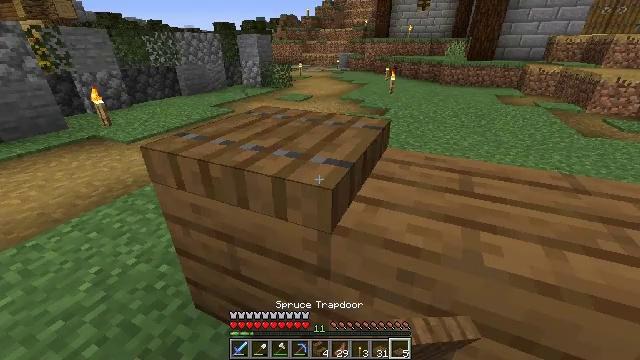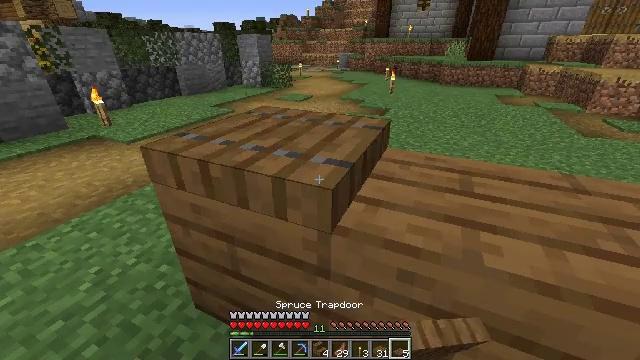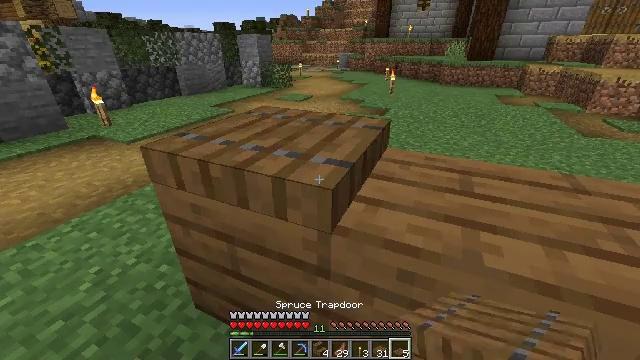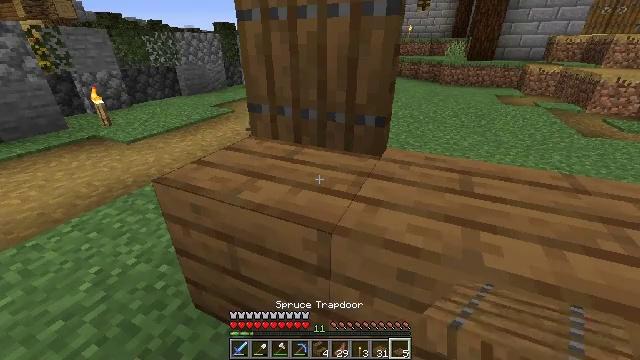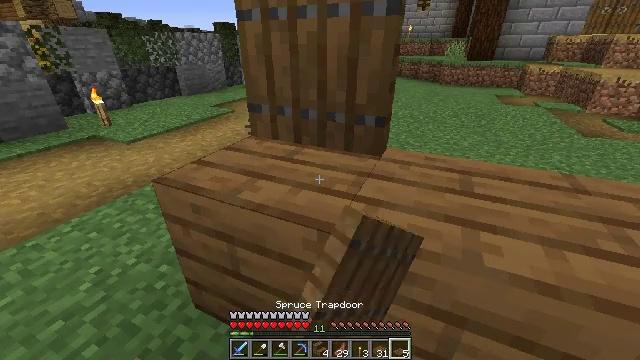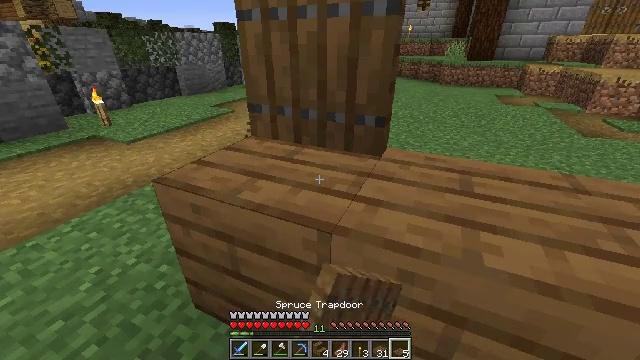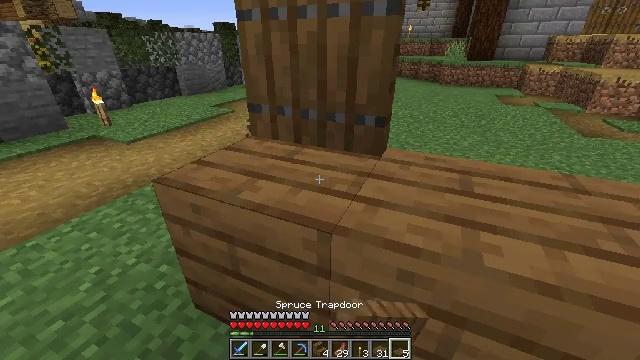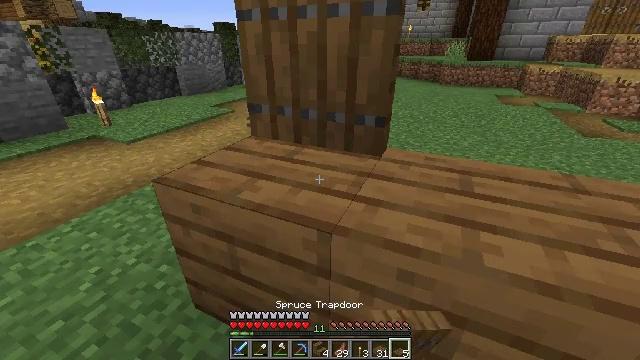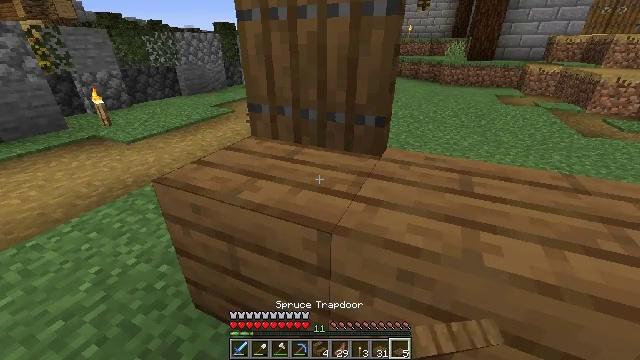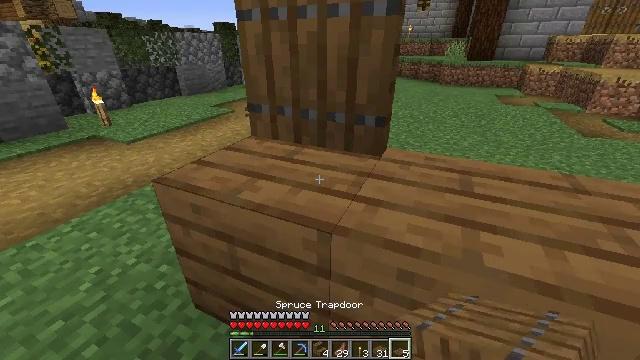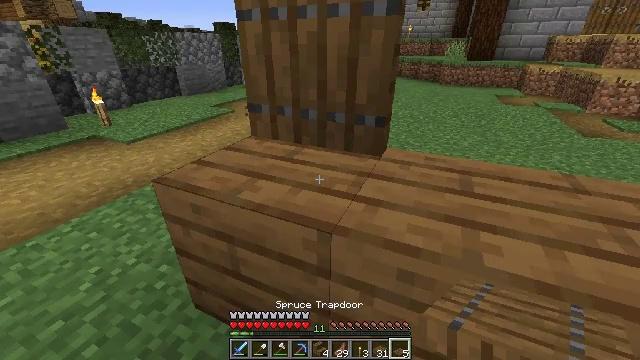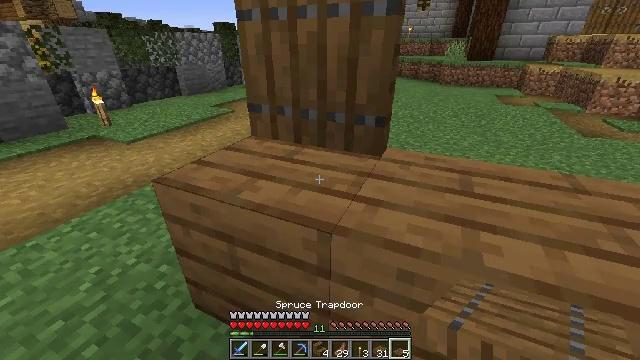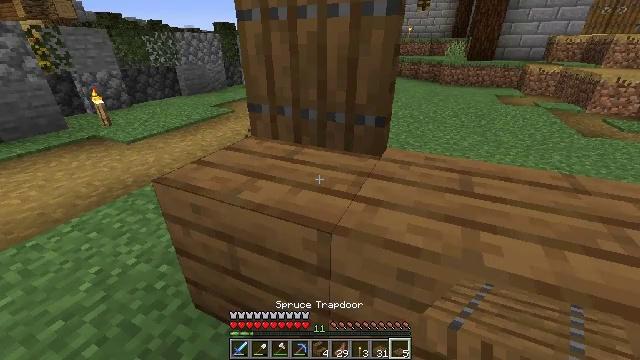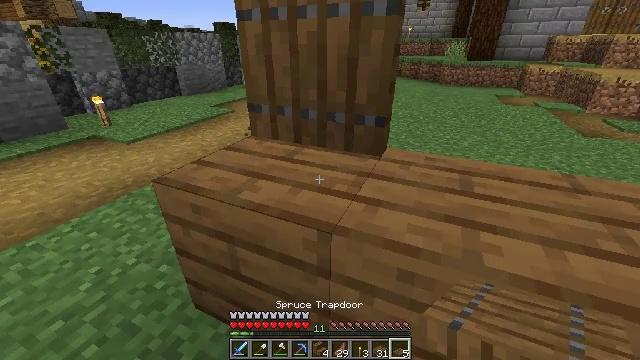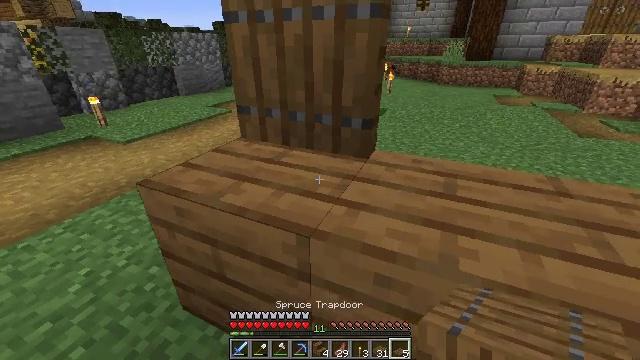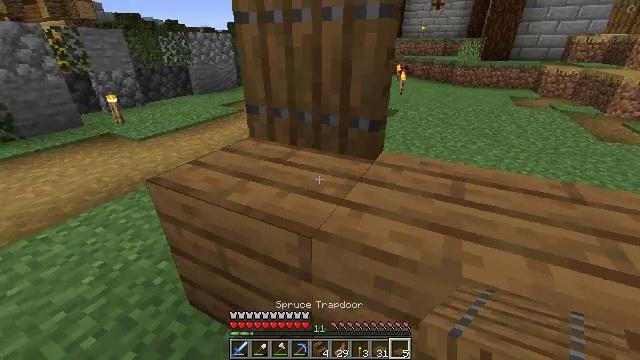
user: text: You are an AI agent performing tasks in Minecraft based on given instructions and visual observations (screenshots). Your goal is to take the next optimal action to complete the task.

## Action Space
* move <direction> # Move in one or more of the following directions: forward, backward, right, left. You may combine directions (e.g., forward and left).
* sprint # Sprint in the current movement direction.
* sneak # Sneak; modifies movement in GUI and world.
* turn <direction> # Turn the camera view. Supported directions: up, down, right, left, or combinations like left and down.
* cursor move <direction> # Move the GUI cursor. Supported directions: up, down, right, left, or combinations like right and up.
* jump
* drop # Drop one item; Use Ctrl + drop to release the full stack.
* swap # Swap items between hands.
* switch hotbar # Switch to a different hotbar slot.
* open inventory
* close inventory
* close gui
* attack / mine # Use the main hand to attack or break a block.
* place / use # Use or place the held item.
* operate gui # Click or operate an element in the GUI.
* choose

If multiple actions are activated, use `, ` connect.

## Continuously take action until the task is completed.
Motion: motion action
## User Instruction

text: Destroy the spruce trapdoor to collect it.
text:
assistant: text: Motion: no_op
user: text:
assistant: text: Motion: no_op
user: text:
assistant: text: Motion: use / place
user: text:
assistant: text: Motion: use / place
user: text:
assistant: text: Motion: no_op
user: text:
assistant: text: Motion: no_op
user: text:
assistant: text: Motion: no_op
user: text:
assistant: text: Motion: no_op
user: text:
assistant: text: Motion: no_op
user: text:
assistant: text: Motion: no_op
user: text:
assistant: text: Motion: no_op
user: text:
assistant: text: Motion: no_op
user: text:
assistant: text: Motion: no_op
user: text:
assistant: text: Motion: move right
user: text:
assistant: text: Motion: move right, turn left
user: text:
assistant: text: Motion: move right, turn left, jump
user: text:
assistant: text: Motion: move right, turn left and down, jump
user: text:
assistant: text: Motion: move right, turn left and down, jump
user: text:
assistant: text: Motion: move right, turn left and down, jump
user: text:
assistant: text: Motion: move right, turn left and down, jump
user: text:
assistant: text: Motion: move right, turn left and down, jump
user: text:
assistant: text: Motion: move right, turn left and down, jump
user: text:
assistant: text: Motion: move right, turn left and down
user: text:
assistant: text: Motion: move right, turn left and down
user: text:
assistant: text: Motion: move right
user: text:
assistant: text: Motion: move right, turn left
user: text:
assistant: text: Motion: move right, turn left
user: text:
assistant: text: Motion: move right, turn left
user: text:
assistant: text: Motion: turn left
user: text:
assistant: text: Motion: turn left